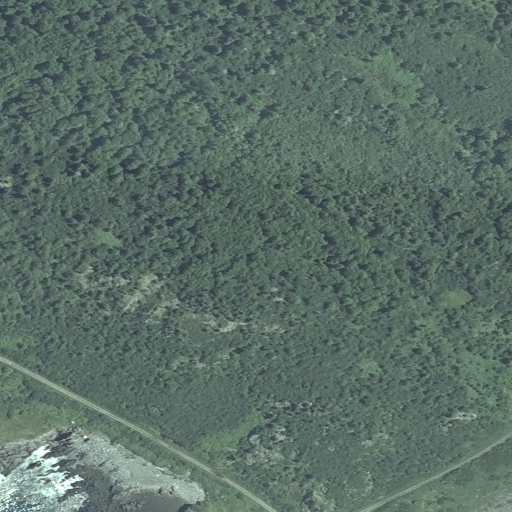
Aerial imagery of cape in Maine named Cape Wash containing deciduous forest, mixed forest, shrub, evergreen forest, open development, herbaceous wetlands, grassland, low intensity development, medium intensity development, open water, and woody wetlands